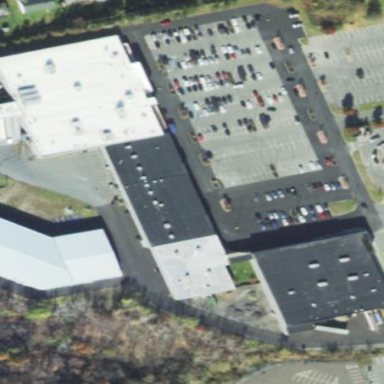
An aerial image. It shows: Retail building.